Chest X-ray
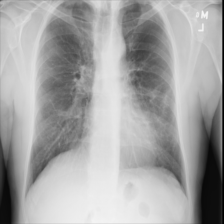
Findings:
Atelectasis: negative
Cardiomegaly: negative
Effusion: negative
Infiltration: negative
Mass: negative
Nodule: positive
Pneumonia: negative
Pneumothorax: negative
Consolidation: negative
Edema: negative
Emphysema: negative
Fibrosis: negative
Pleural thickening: positive
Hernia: negative